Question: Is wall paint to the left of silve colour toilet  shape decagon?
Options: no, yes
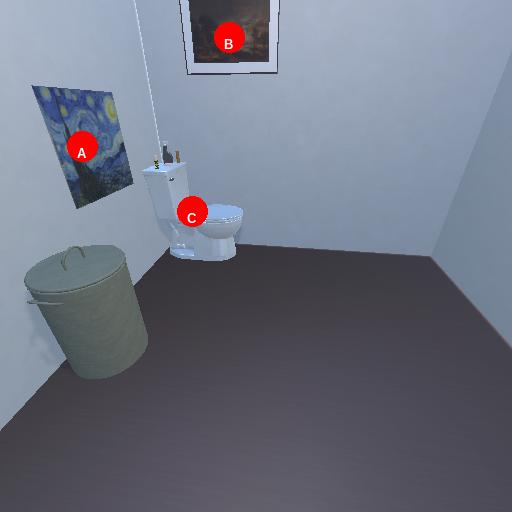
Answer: no